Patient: sex M, age 68
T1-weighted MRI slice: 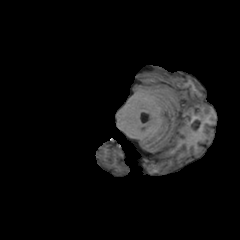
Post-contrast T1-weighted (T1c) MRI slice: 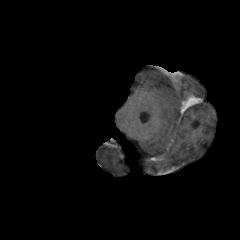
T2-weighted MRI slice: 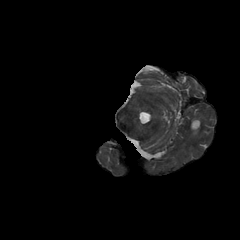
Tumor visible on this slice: no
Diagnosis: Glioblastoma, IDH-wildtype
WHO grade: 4